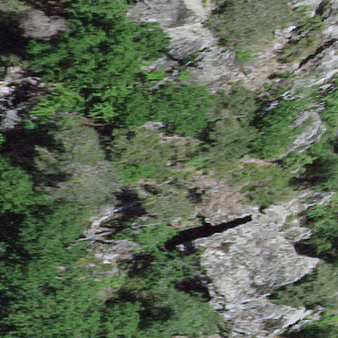
Label: bouldering_area